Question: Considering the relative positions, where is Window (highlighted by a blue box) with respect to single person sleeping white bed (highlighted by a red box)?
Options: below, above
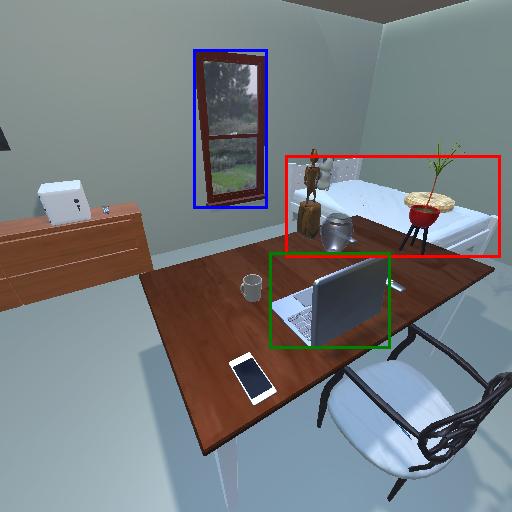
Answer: below